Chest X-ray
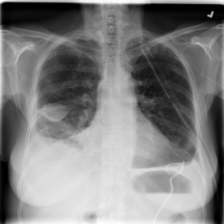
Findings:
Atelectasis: negative
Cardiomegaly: negative
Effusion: positive
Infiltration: negative
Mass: negative
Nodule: negative
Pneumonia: negative
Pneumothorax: negative
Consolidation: negative
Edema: negative
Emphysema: negative
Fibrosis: negative
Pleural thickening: negative
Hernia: negative